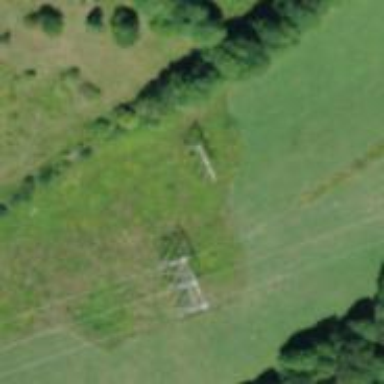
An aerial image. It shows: Power tower.